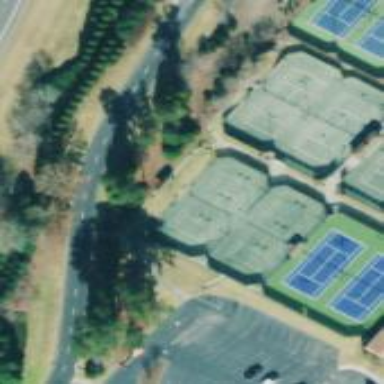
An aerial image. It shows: Tennis court on pitch.